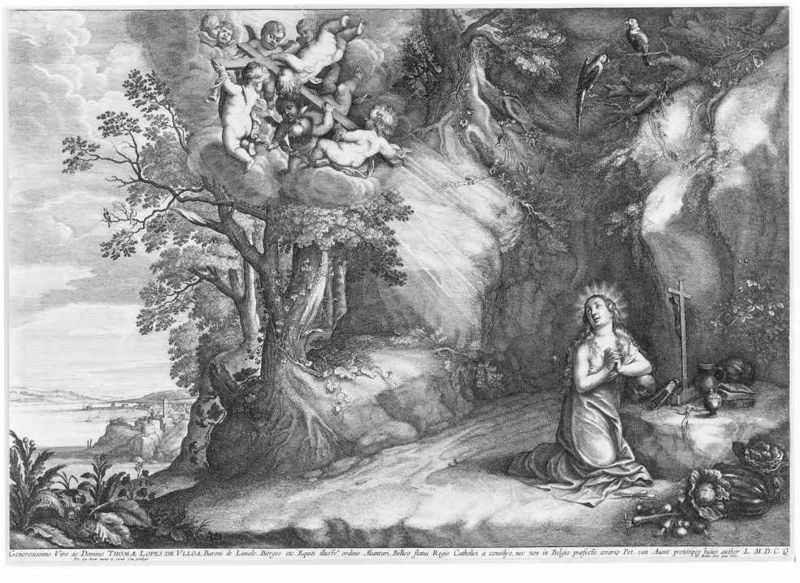
Titel: Die kniende Magdalena
Künstler: Wenzel Hollar
Standort: Karlsruhe
Institution: Staatliche Kunsthalle Karlsruhe
Schlagwörter: baum, berg, blätter, dunkel, felsen, flügel, gott, himmel, nackt, vogel, wasser, weiß, wolken, bäume, fluss, landschaft, mädchen, see, stadt, äste, blume, blumen, frau, grau, haar, hintergrund, kleid, licht, schwarz, zeichnung, ausblick, blick, gras, obst, tier, weg, wiese, wand, bibel, falten, schädel, stein, steine, tod, tot, bild, ast, erde, horizont, natur, vögel, brücke, büsche, einsam, pfad, sonne, sträucher, boden, gewand, haare, mutter, pflanzen, höhle, krone, wald, kinder, engel, gemüse, kanne, kohl, krug, kürbis, putte, putto, schrift, berge, fels, grafik, graphik, essen, farn, knie, töpfe, knochen, paradies, unterschrift, buch, kreuz, strahlen, wurzel, lichtung, tauben, geschirr, druck, schwarzweiss, radierung, stich, text, knien, strahl, beten, gebet, kranz, wolcken, altar, schein, heiligenschein, leben, totenkopf, kreuze, nimbus, christus, grab, jesus, salat, mythos, sage, flehen, knieend, mittelalter, vision, andacht, knieen, sonnenstrahlen, grotte, kruzifix, erscheinung, wildnis, planzen, heilige, grund, hoffnung, erleuchtung, kraut, papagei, wipfel, heilig, putten, maria, kupferstich, madonna, magdalena, totenschädel, varnitas, anbetung, betend, marie, putti, gefass, bitten, himmelfahrt, verkündigung, wegesrand, kreut, kruez, kniende, wegbiegung, rüben, wunder, scädel, strahlenkranz, puten, papageien, heerscharen, inder, betet, kupferstick, lichterscheinung, menschh, kreeuz, karotten, t, blä#tter, subskriptum, boden+, hielig, baum vivion, wegnehmen, baumppflanzen, bebrg, gewande, bebet, beten bberg